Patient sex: M
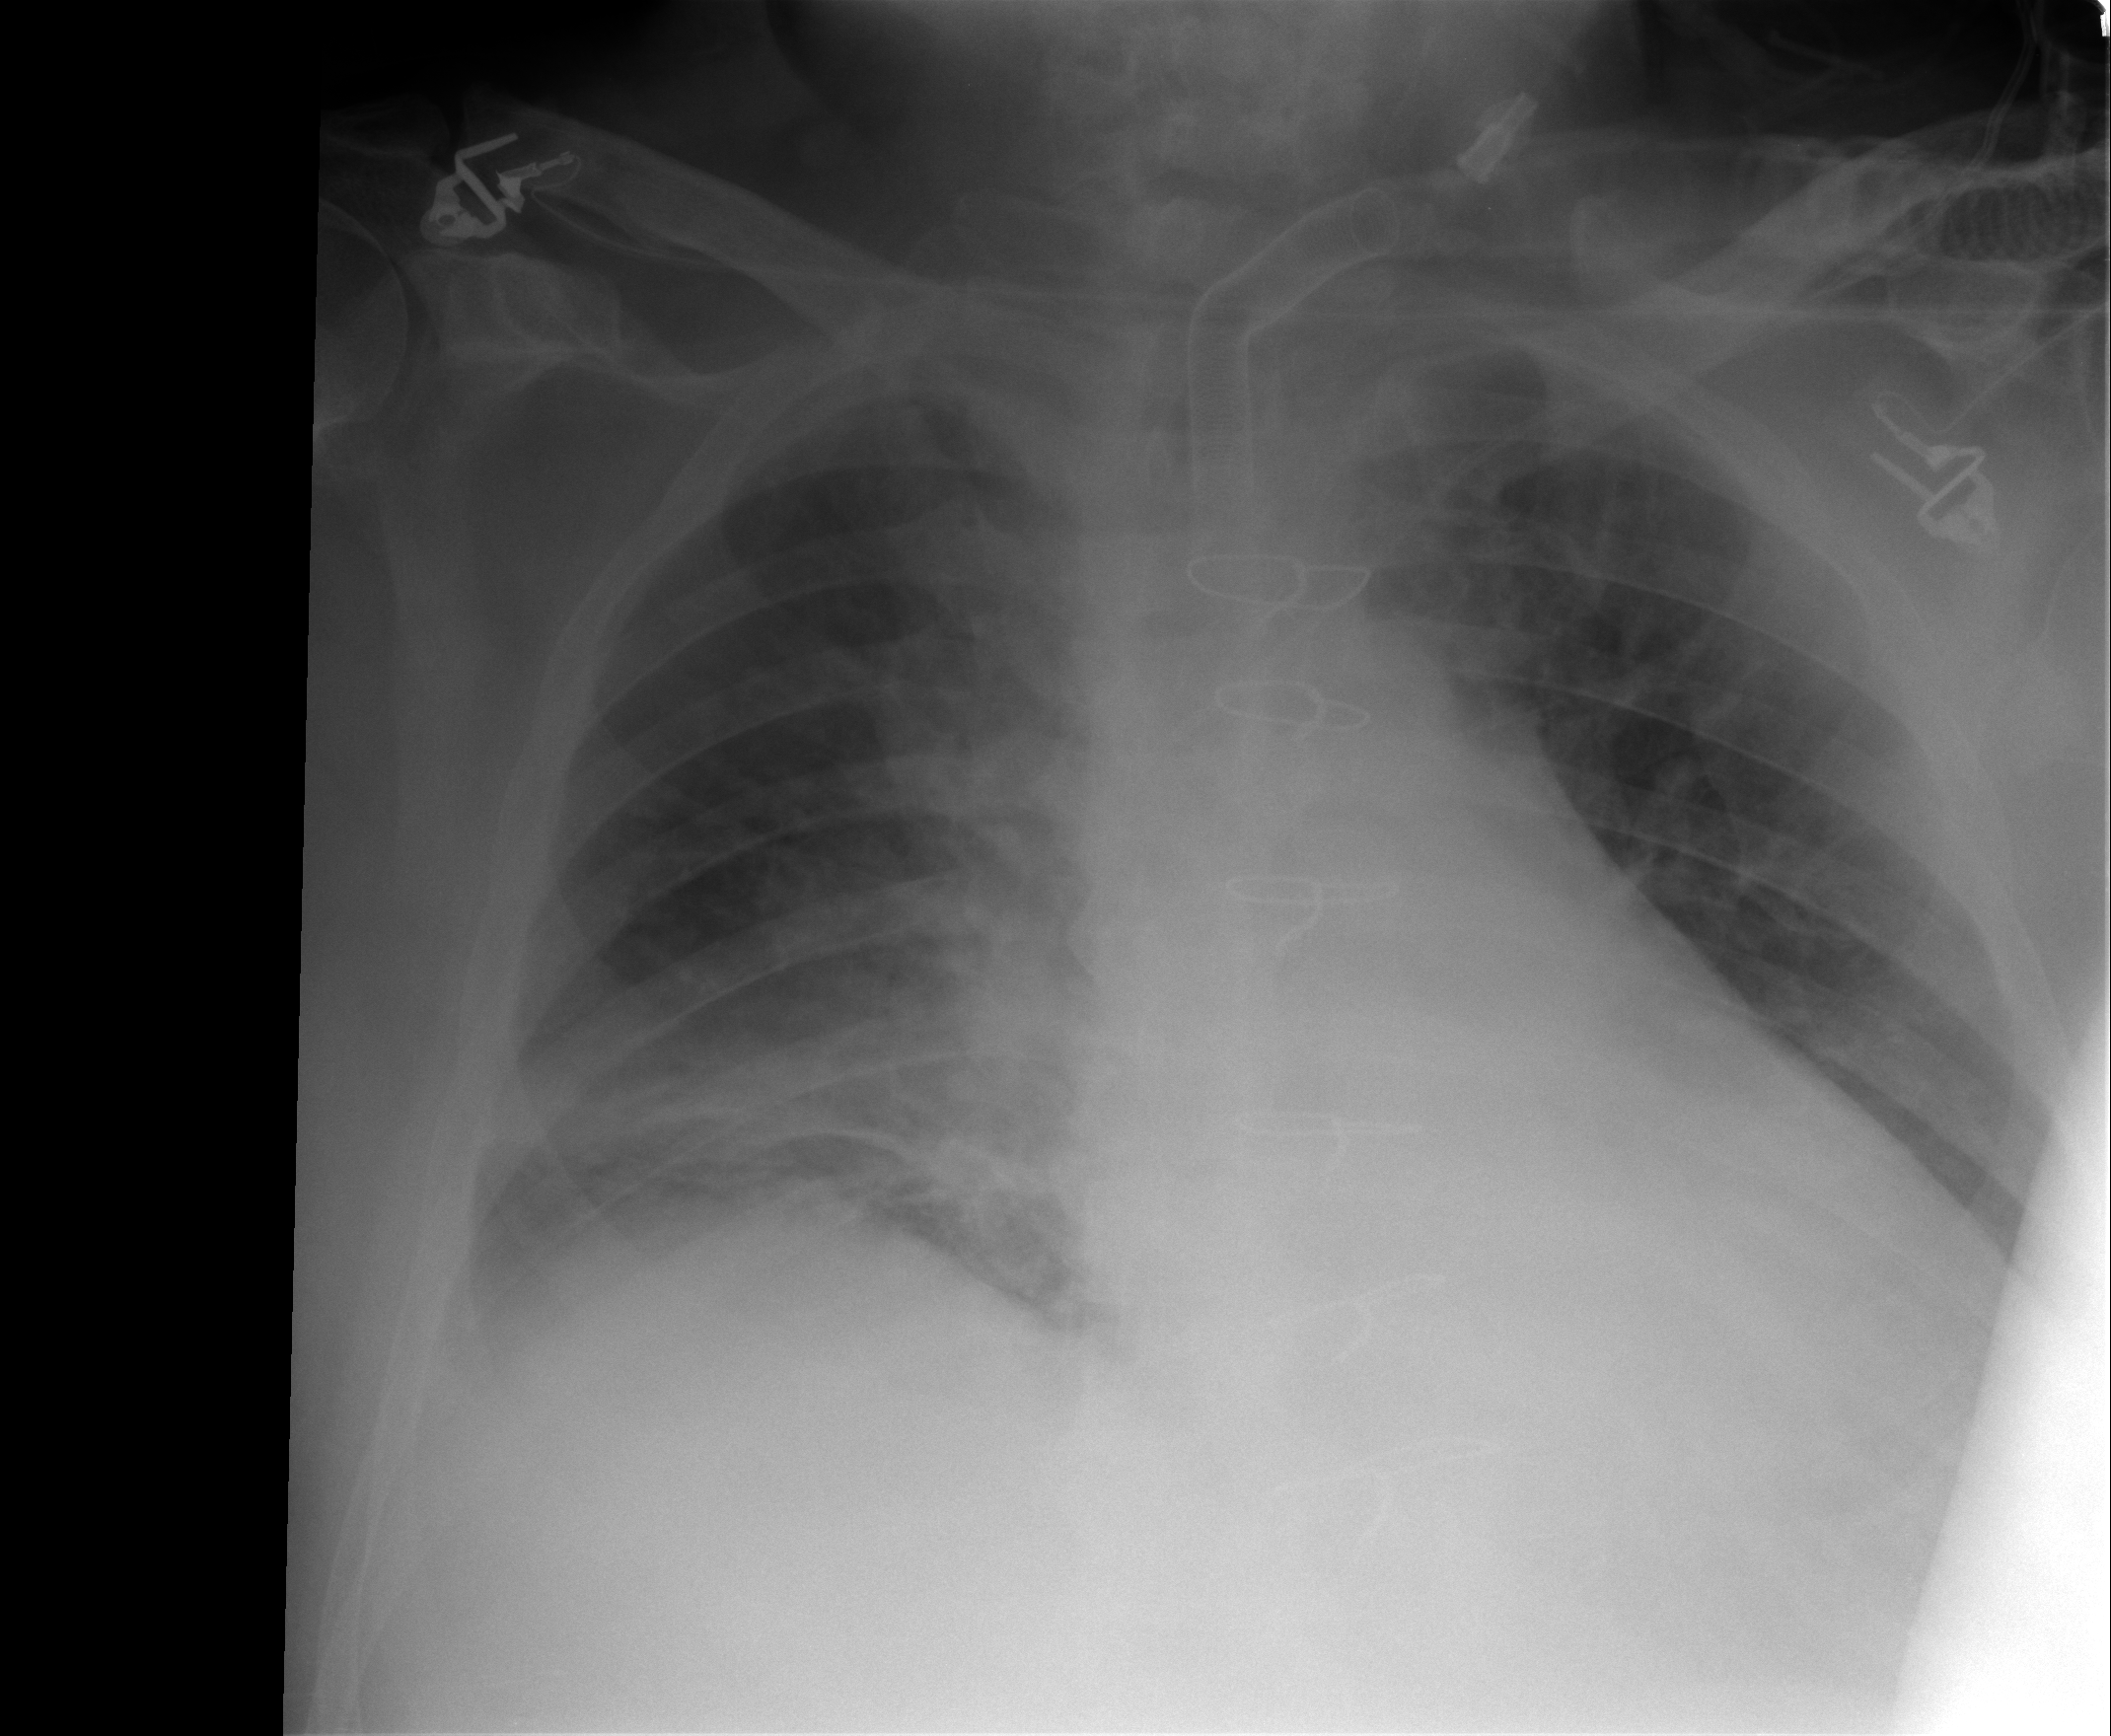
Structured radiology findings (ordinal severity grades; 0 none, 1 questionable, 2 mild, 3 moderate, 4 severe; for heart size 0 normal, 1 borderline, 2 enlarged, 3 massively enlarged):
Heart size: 3
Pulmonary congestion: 2
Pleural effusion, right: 2
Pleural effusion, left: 0
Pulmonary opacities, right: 0
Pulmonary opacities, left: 0
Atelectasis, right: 3
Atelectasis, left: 0